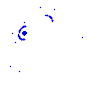
Particle: electron